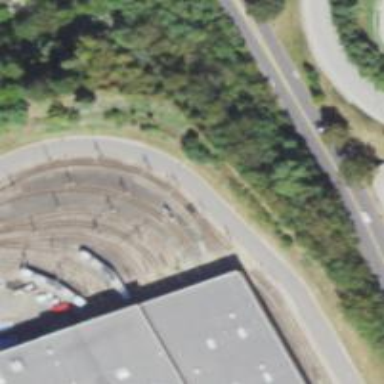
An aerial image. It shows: Light rail service yard with electrified contact lines.